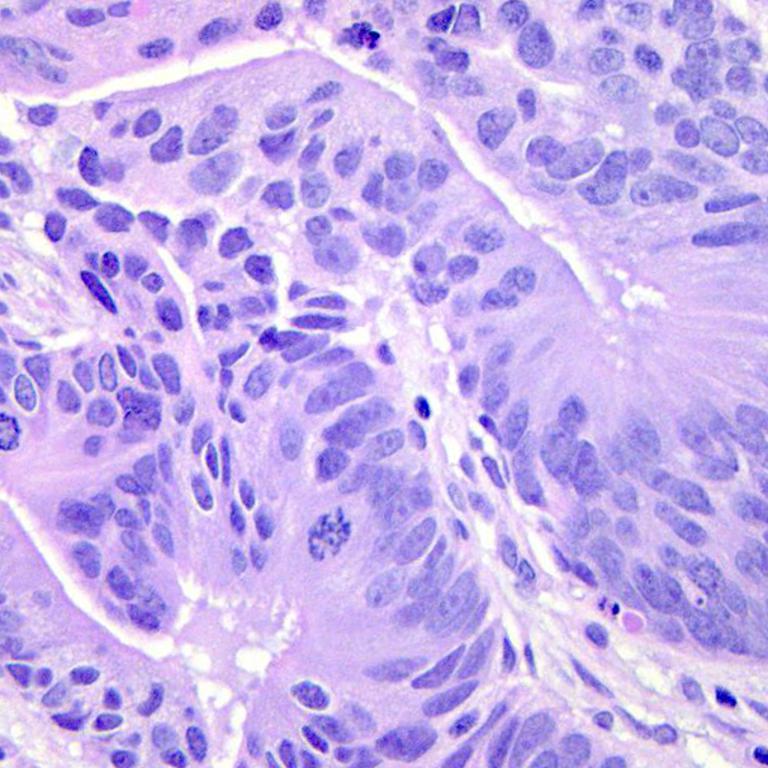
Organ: colon
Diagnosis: adenocarcinomas